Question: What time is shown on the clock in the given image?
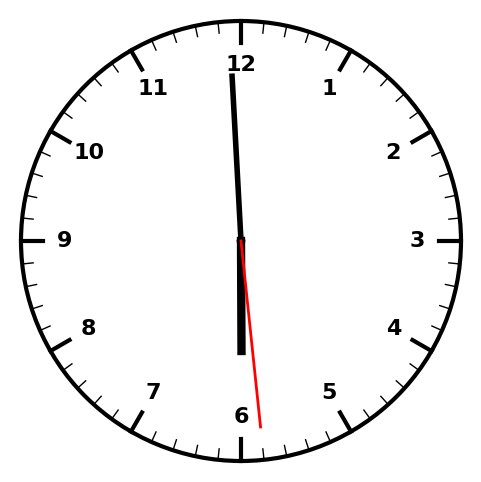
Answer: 05:59:29